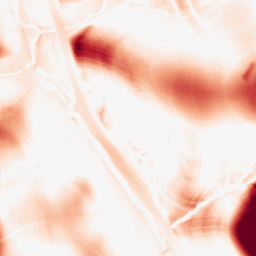
Category: morphological
Decomposition family: tophat
Decomposition parameters: size: 50
mode: white
Upsampling method: sinc_blackman
Upsampling parameters: scale: 2
kernel_size: 16
Upsampling scale: 2